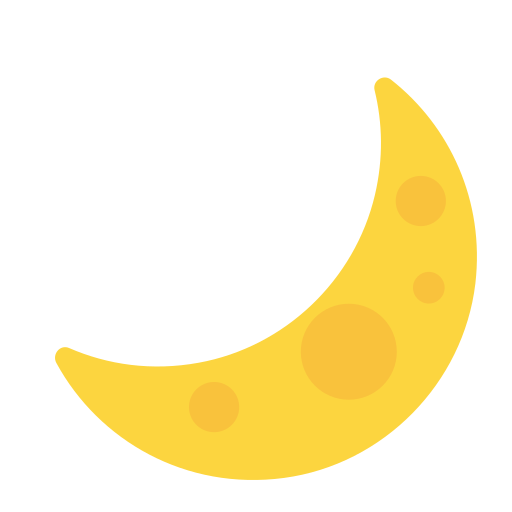
crescent moon flat